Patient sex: F
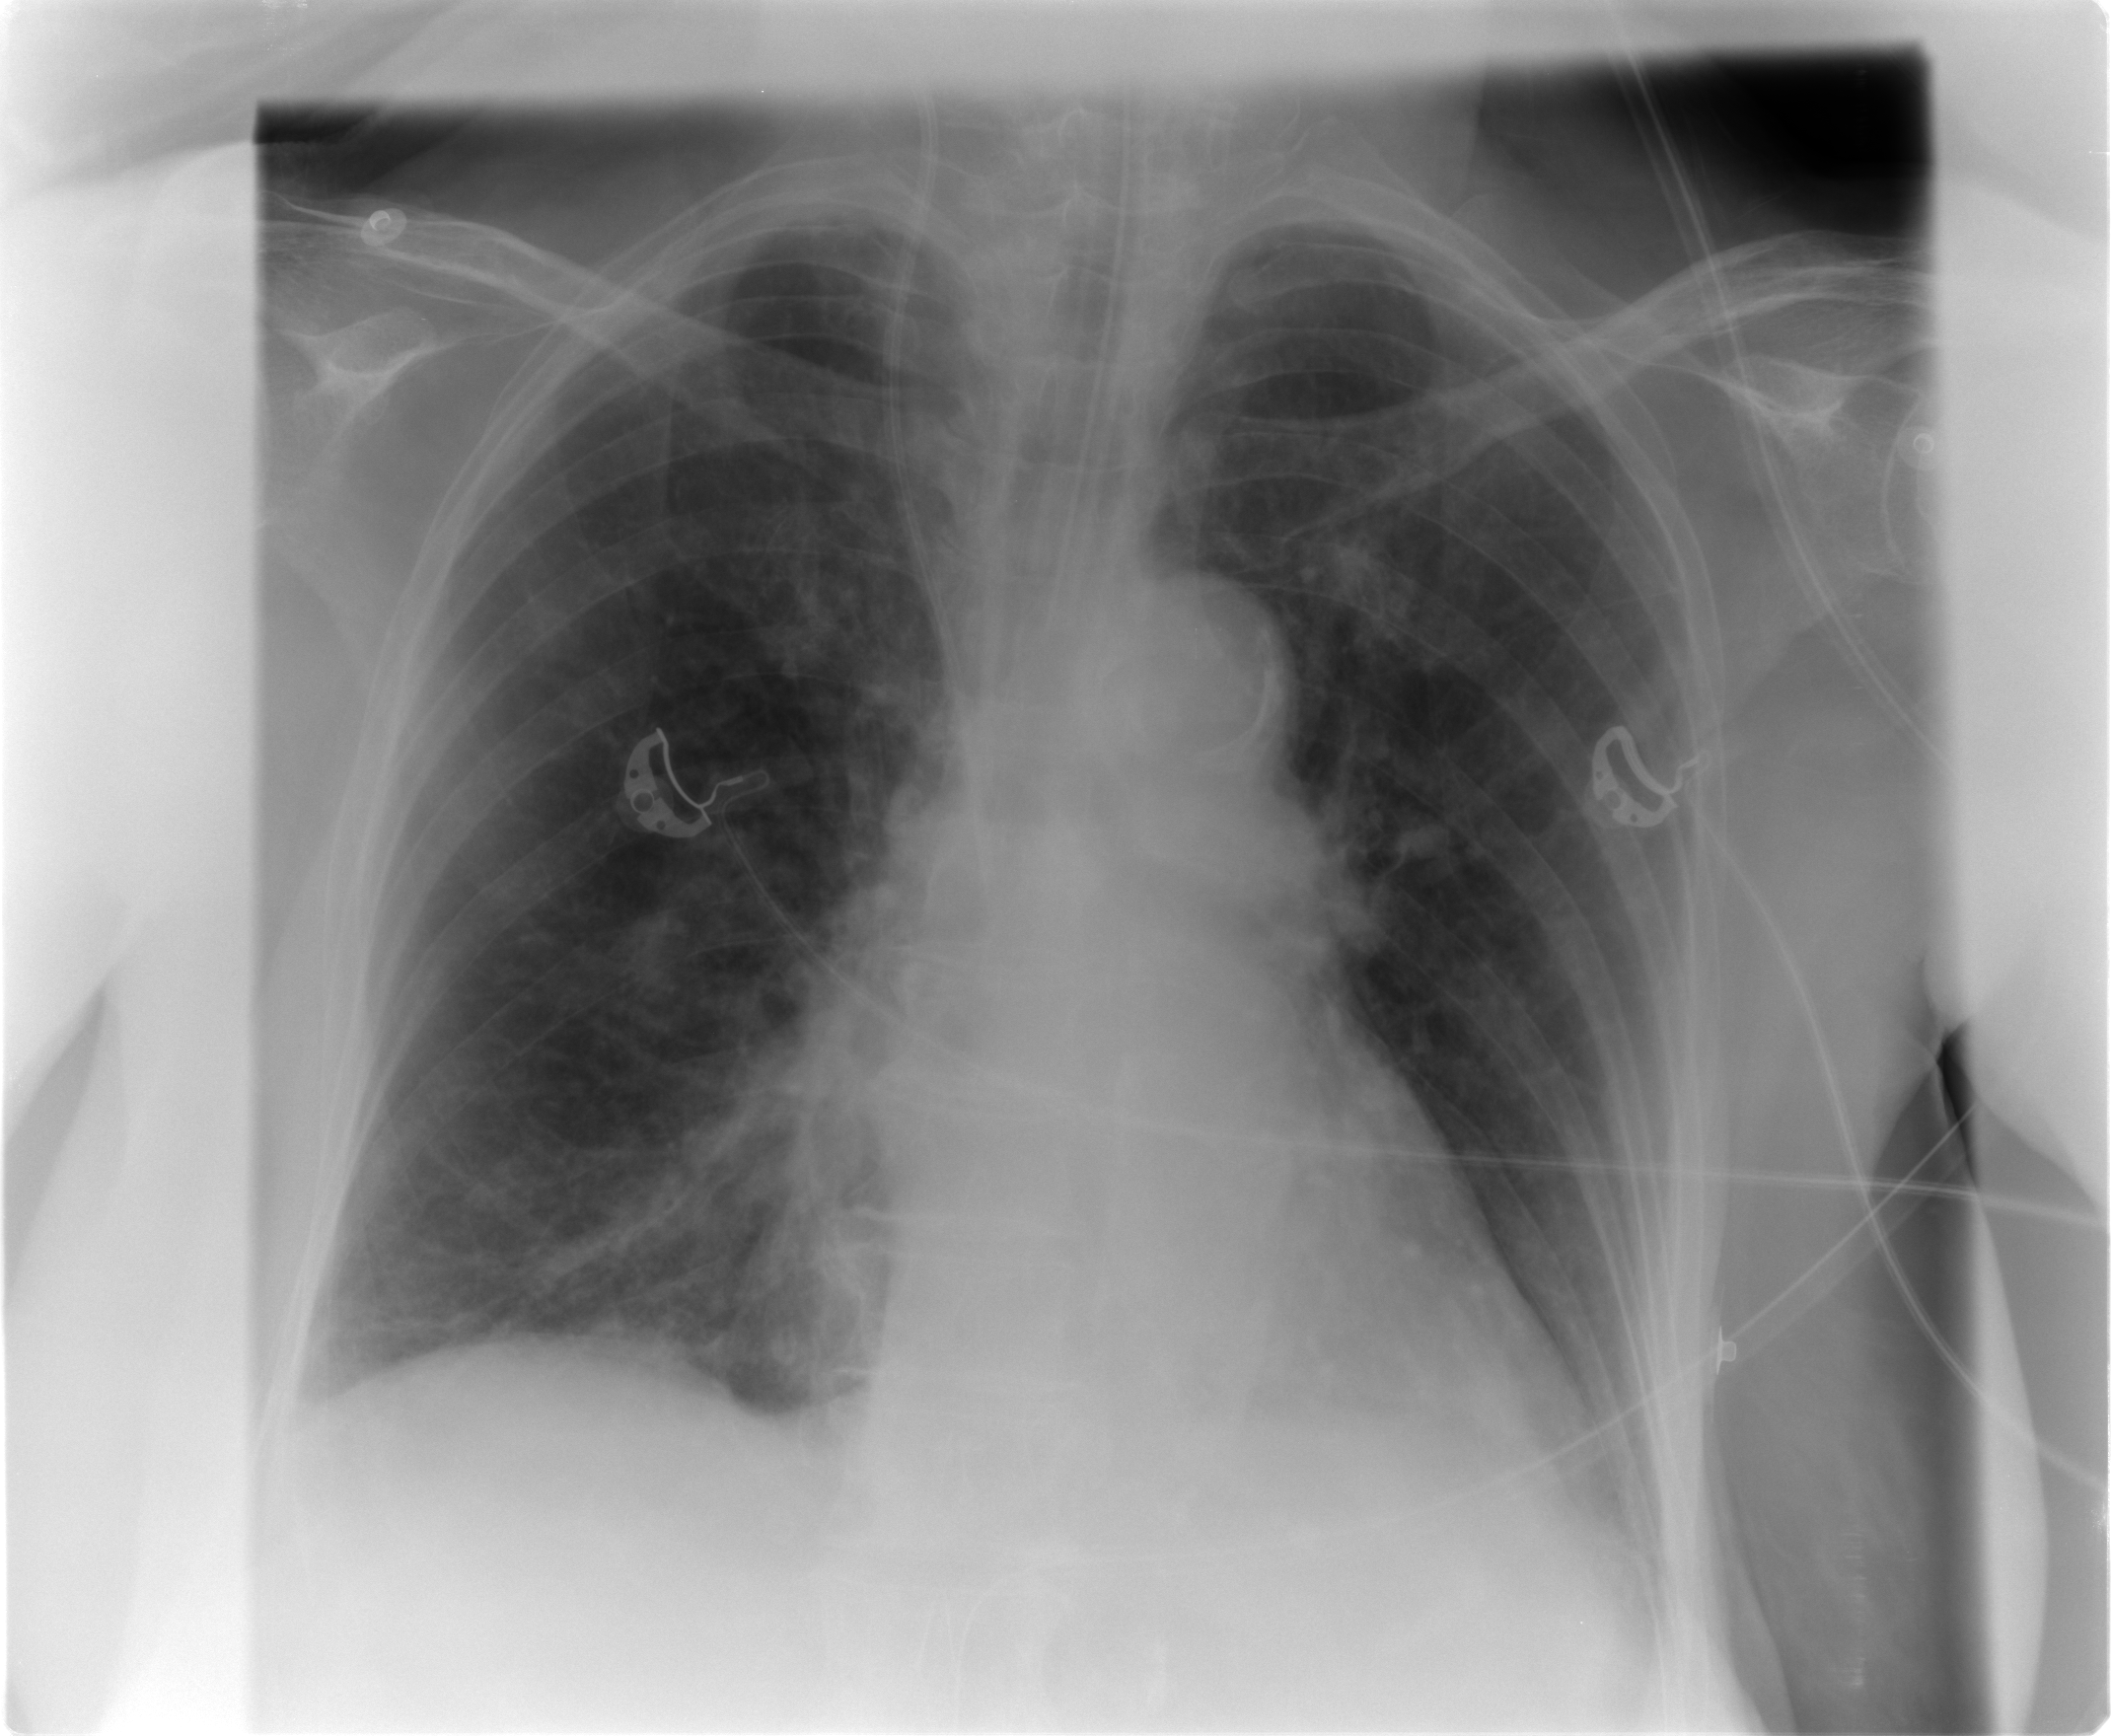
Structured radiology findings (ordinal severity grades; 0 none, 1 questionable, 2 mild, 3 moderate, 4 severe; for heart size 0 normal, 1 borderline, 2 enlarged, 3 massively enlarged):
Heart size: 0
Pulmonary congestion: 2
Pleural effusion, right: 0
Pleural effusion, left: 0
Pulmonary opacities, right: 0
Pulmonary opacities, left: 0
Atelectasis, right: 2
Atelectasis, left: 0